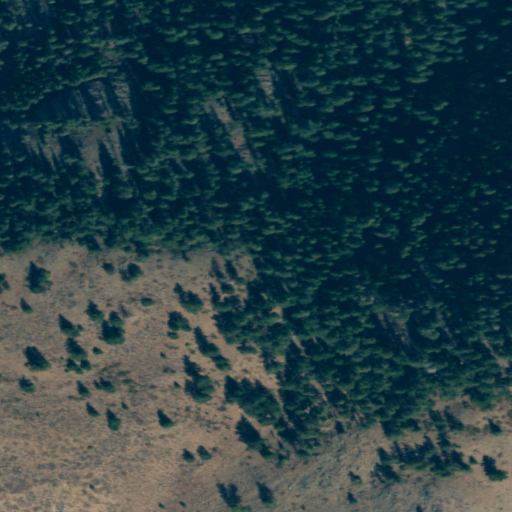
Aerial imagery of ridge(s) in Washington named Lookout Ridge containing evergreen forest, shrub, open development, grassland, and low intensity development